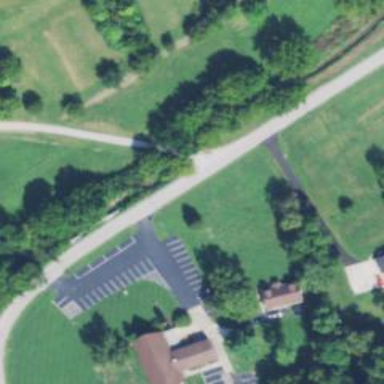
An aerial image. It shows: Service road on bridge.